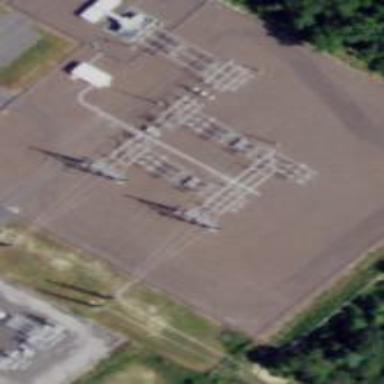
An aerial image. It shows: Distribution-level power substation.